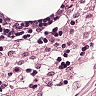
Metastatic tissue present: no